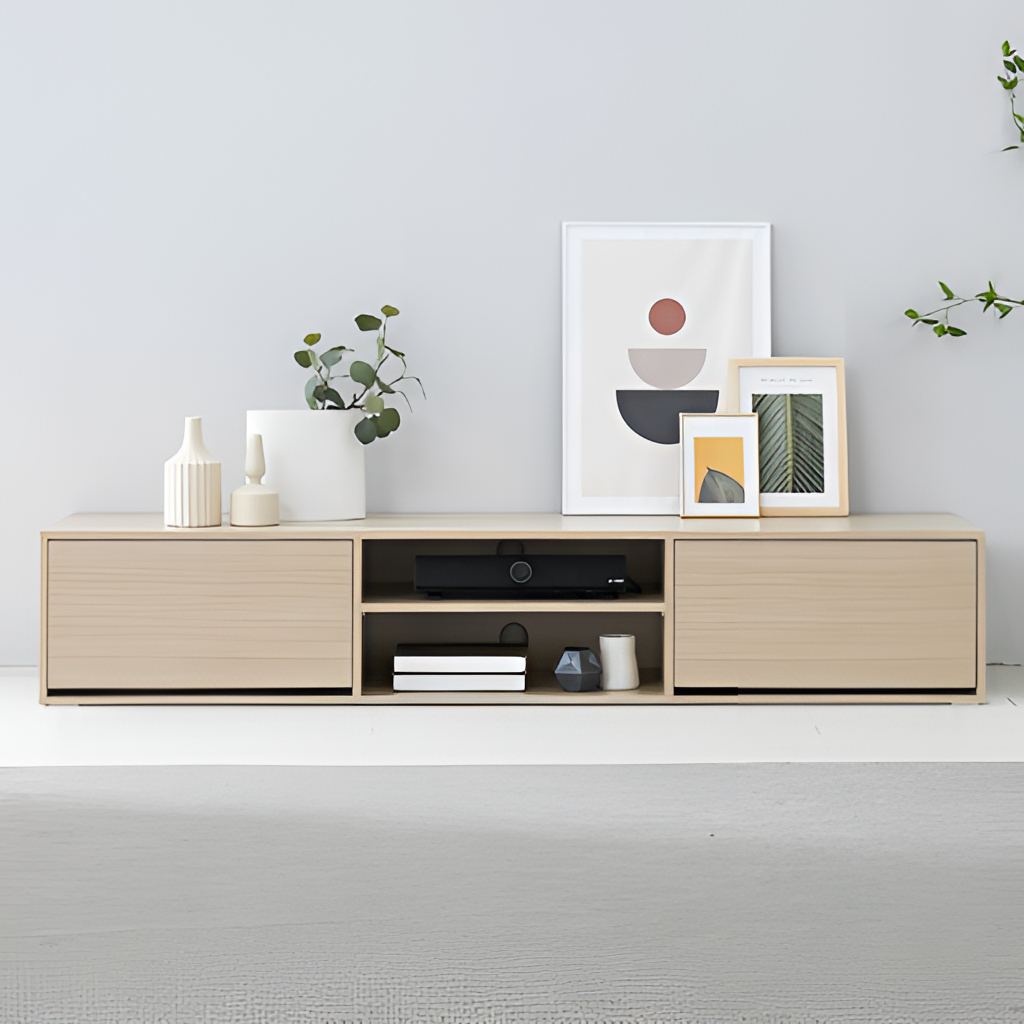
wood media console, living room, wood flooring, with plank pattern, white paint wallpaper, with solid pattern, minimalist